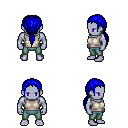
a pixel art fantasy rpg character, male body template, dark elf, purple skin, white sleeveless shirt, teal pants, blue ponytail hairstyle, four views (front, back, left, right), 2x2 character sprite sheet, small pixel art, hard edges, no anti-aliasing